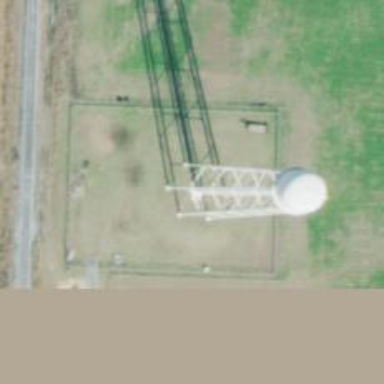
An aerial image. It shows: Water tower that is man-made.